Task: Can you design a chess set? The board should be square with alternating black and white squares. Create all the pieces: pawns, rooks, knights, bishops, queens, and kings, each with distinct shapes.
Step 2290:
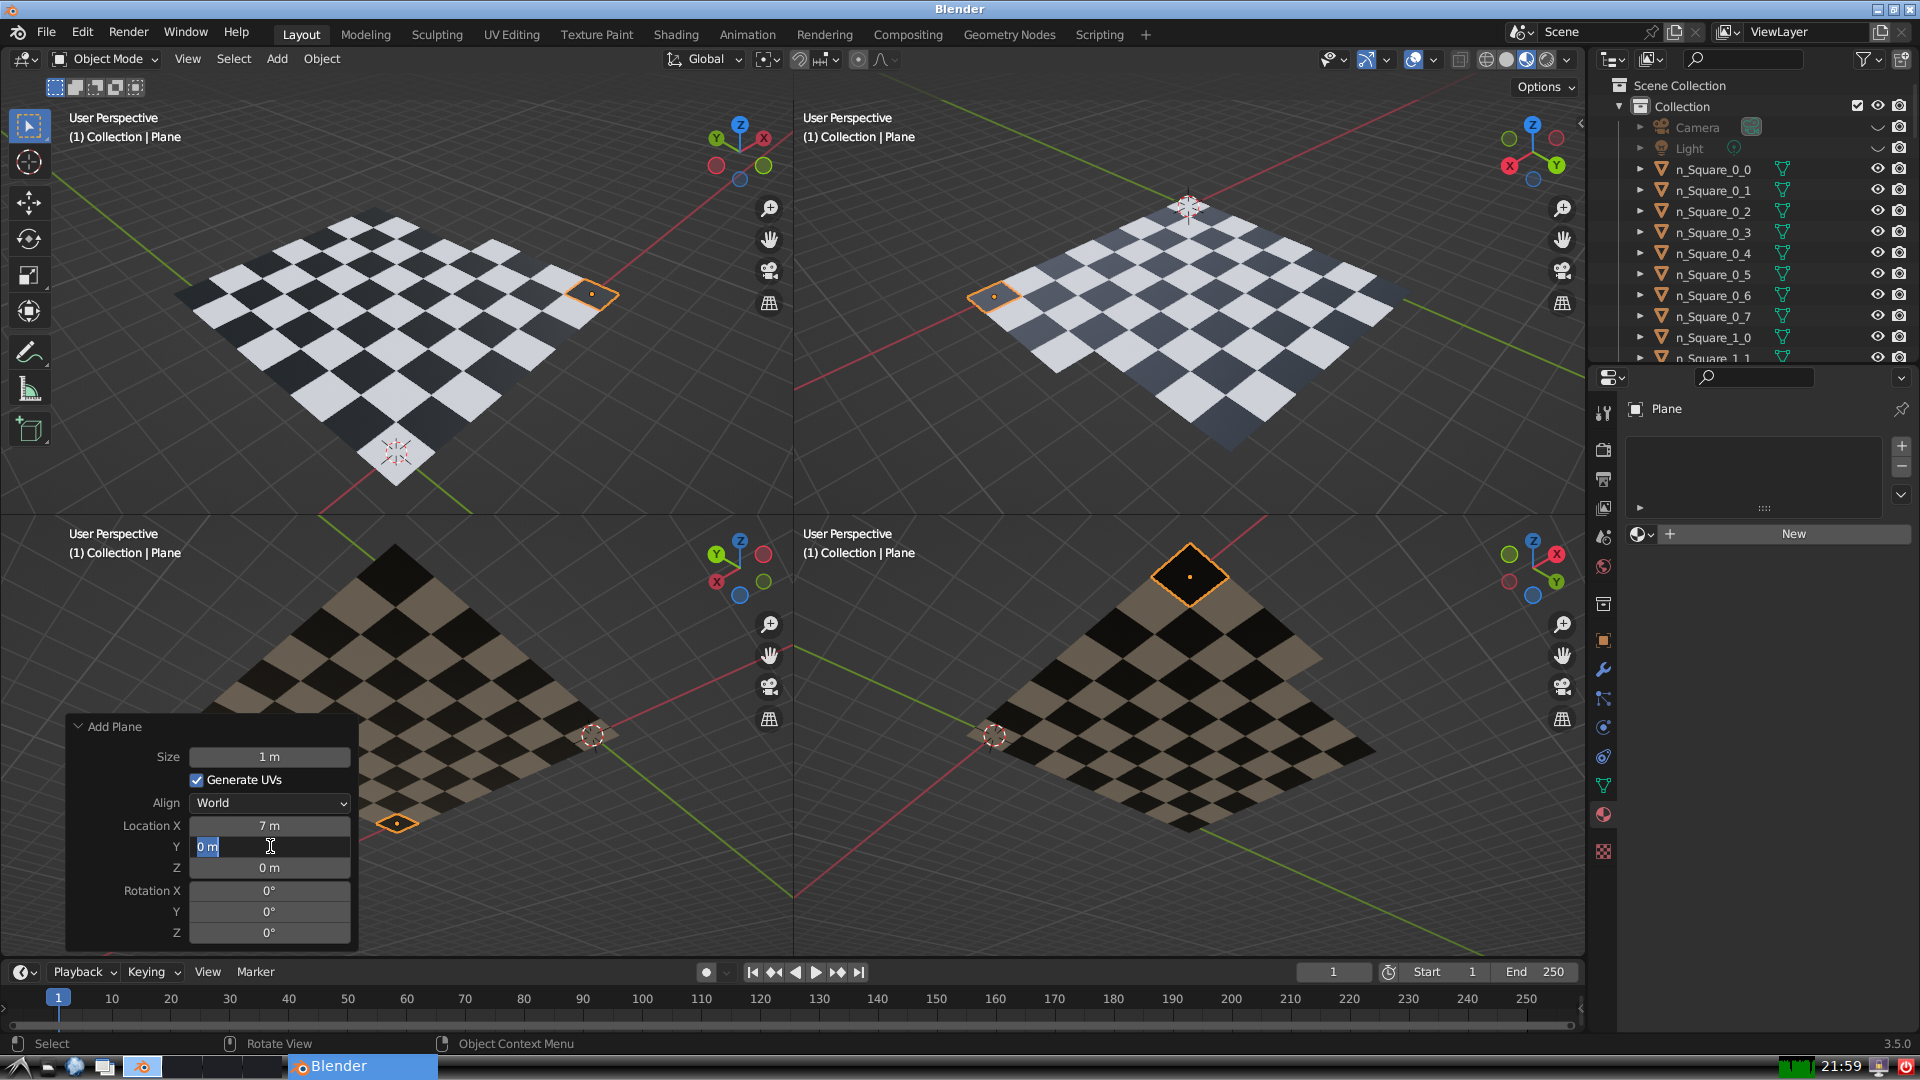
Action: input_text: 4.0